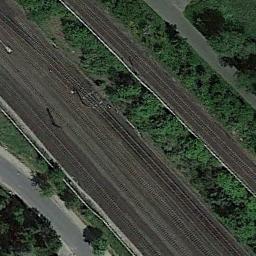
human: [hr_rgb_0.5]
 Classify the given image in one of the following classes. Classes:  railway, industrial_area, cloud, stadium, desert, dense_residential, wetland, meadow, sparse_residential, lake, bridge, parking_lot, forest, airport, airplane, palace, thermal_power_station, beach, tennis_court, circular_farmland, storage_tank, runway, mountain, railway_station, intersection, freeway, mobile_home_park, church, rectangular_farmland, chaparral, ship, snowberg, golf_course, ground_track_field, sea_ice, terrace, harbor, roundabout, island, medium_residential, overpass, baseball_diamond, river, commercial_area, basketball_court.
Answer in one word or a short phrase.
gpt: railway